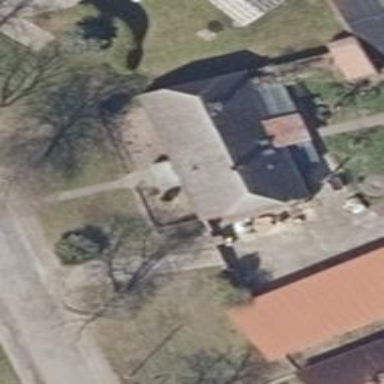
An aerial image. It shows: Building with half-hipped roof.